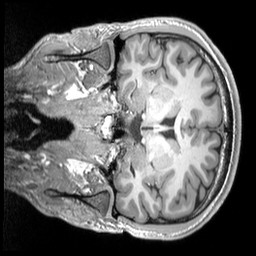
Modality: T1w
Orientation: coronal
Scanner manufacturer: siemens
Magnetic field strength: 3 T
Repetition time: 2.53 s
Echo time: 0.00298 s